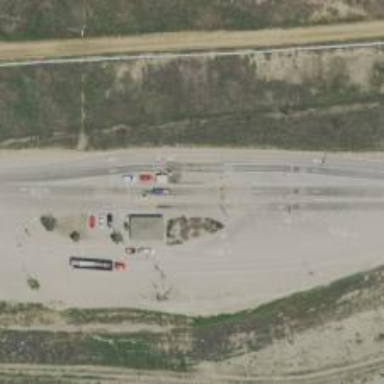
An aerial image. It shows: Weighbridge facility.